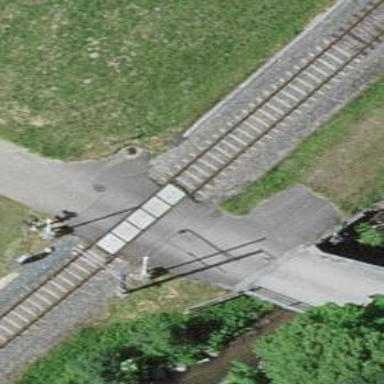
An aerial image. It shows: Level crossing along the railway.